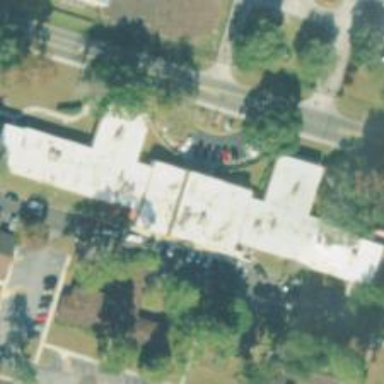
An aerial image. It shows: Nursing home.